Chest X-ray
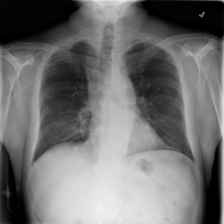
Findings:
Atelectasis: negative
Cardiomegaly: negative
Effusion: negative
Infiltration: negative
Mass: negative
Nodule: negative
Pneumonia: negative
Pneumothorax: positive
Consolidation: negative
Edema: negative
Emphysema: negative
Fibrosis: negative
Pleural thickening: negative
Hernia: negative